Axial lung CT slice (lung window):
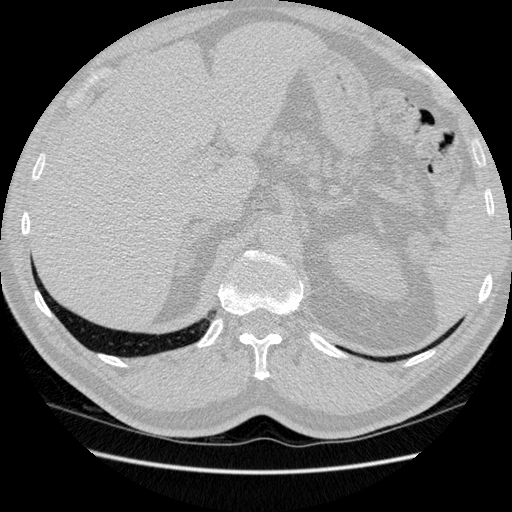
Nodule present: no